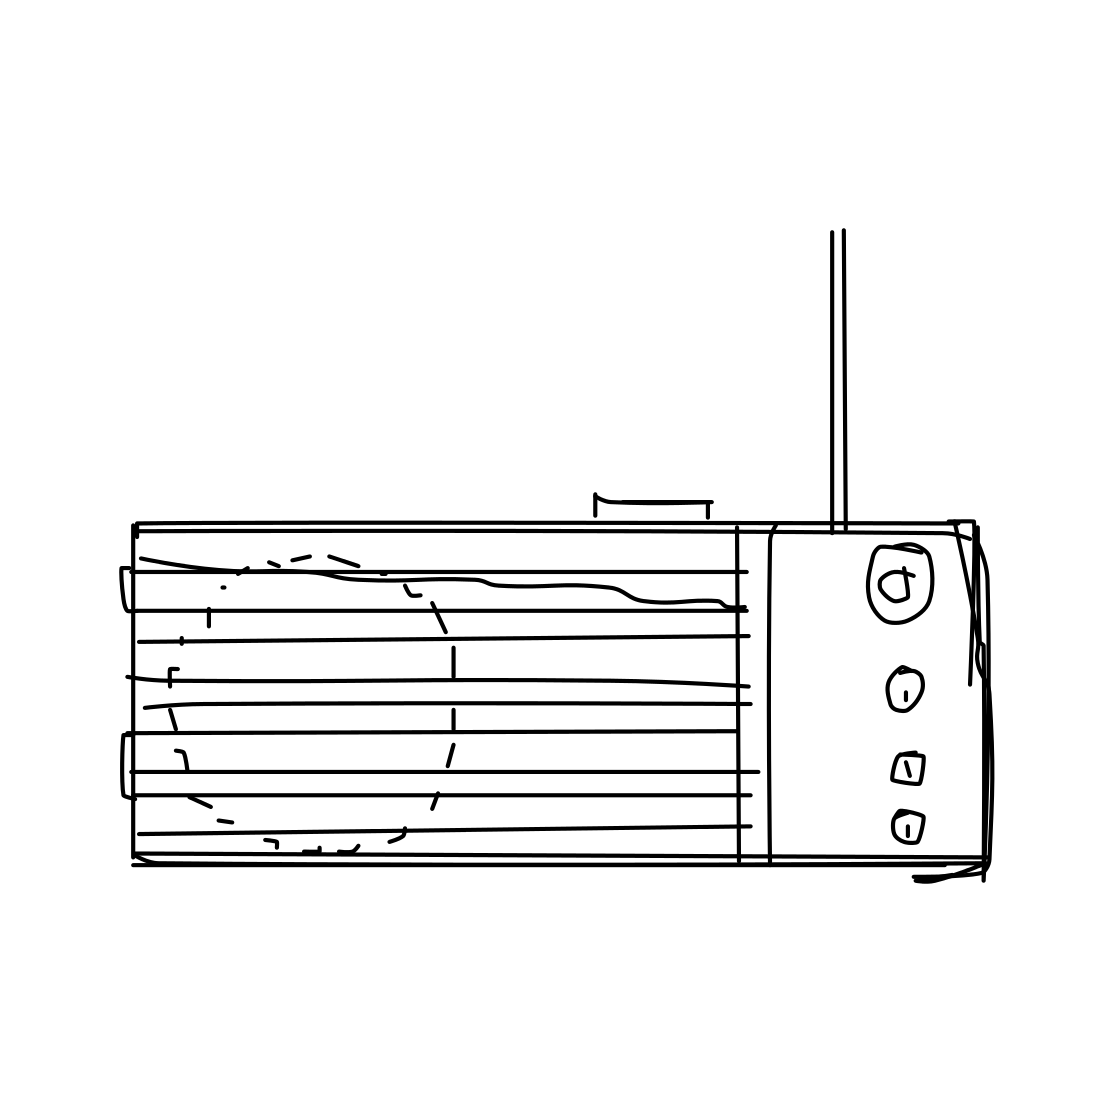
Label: radio